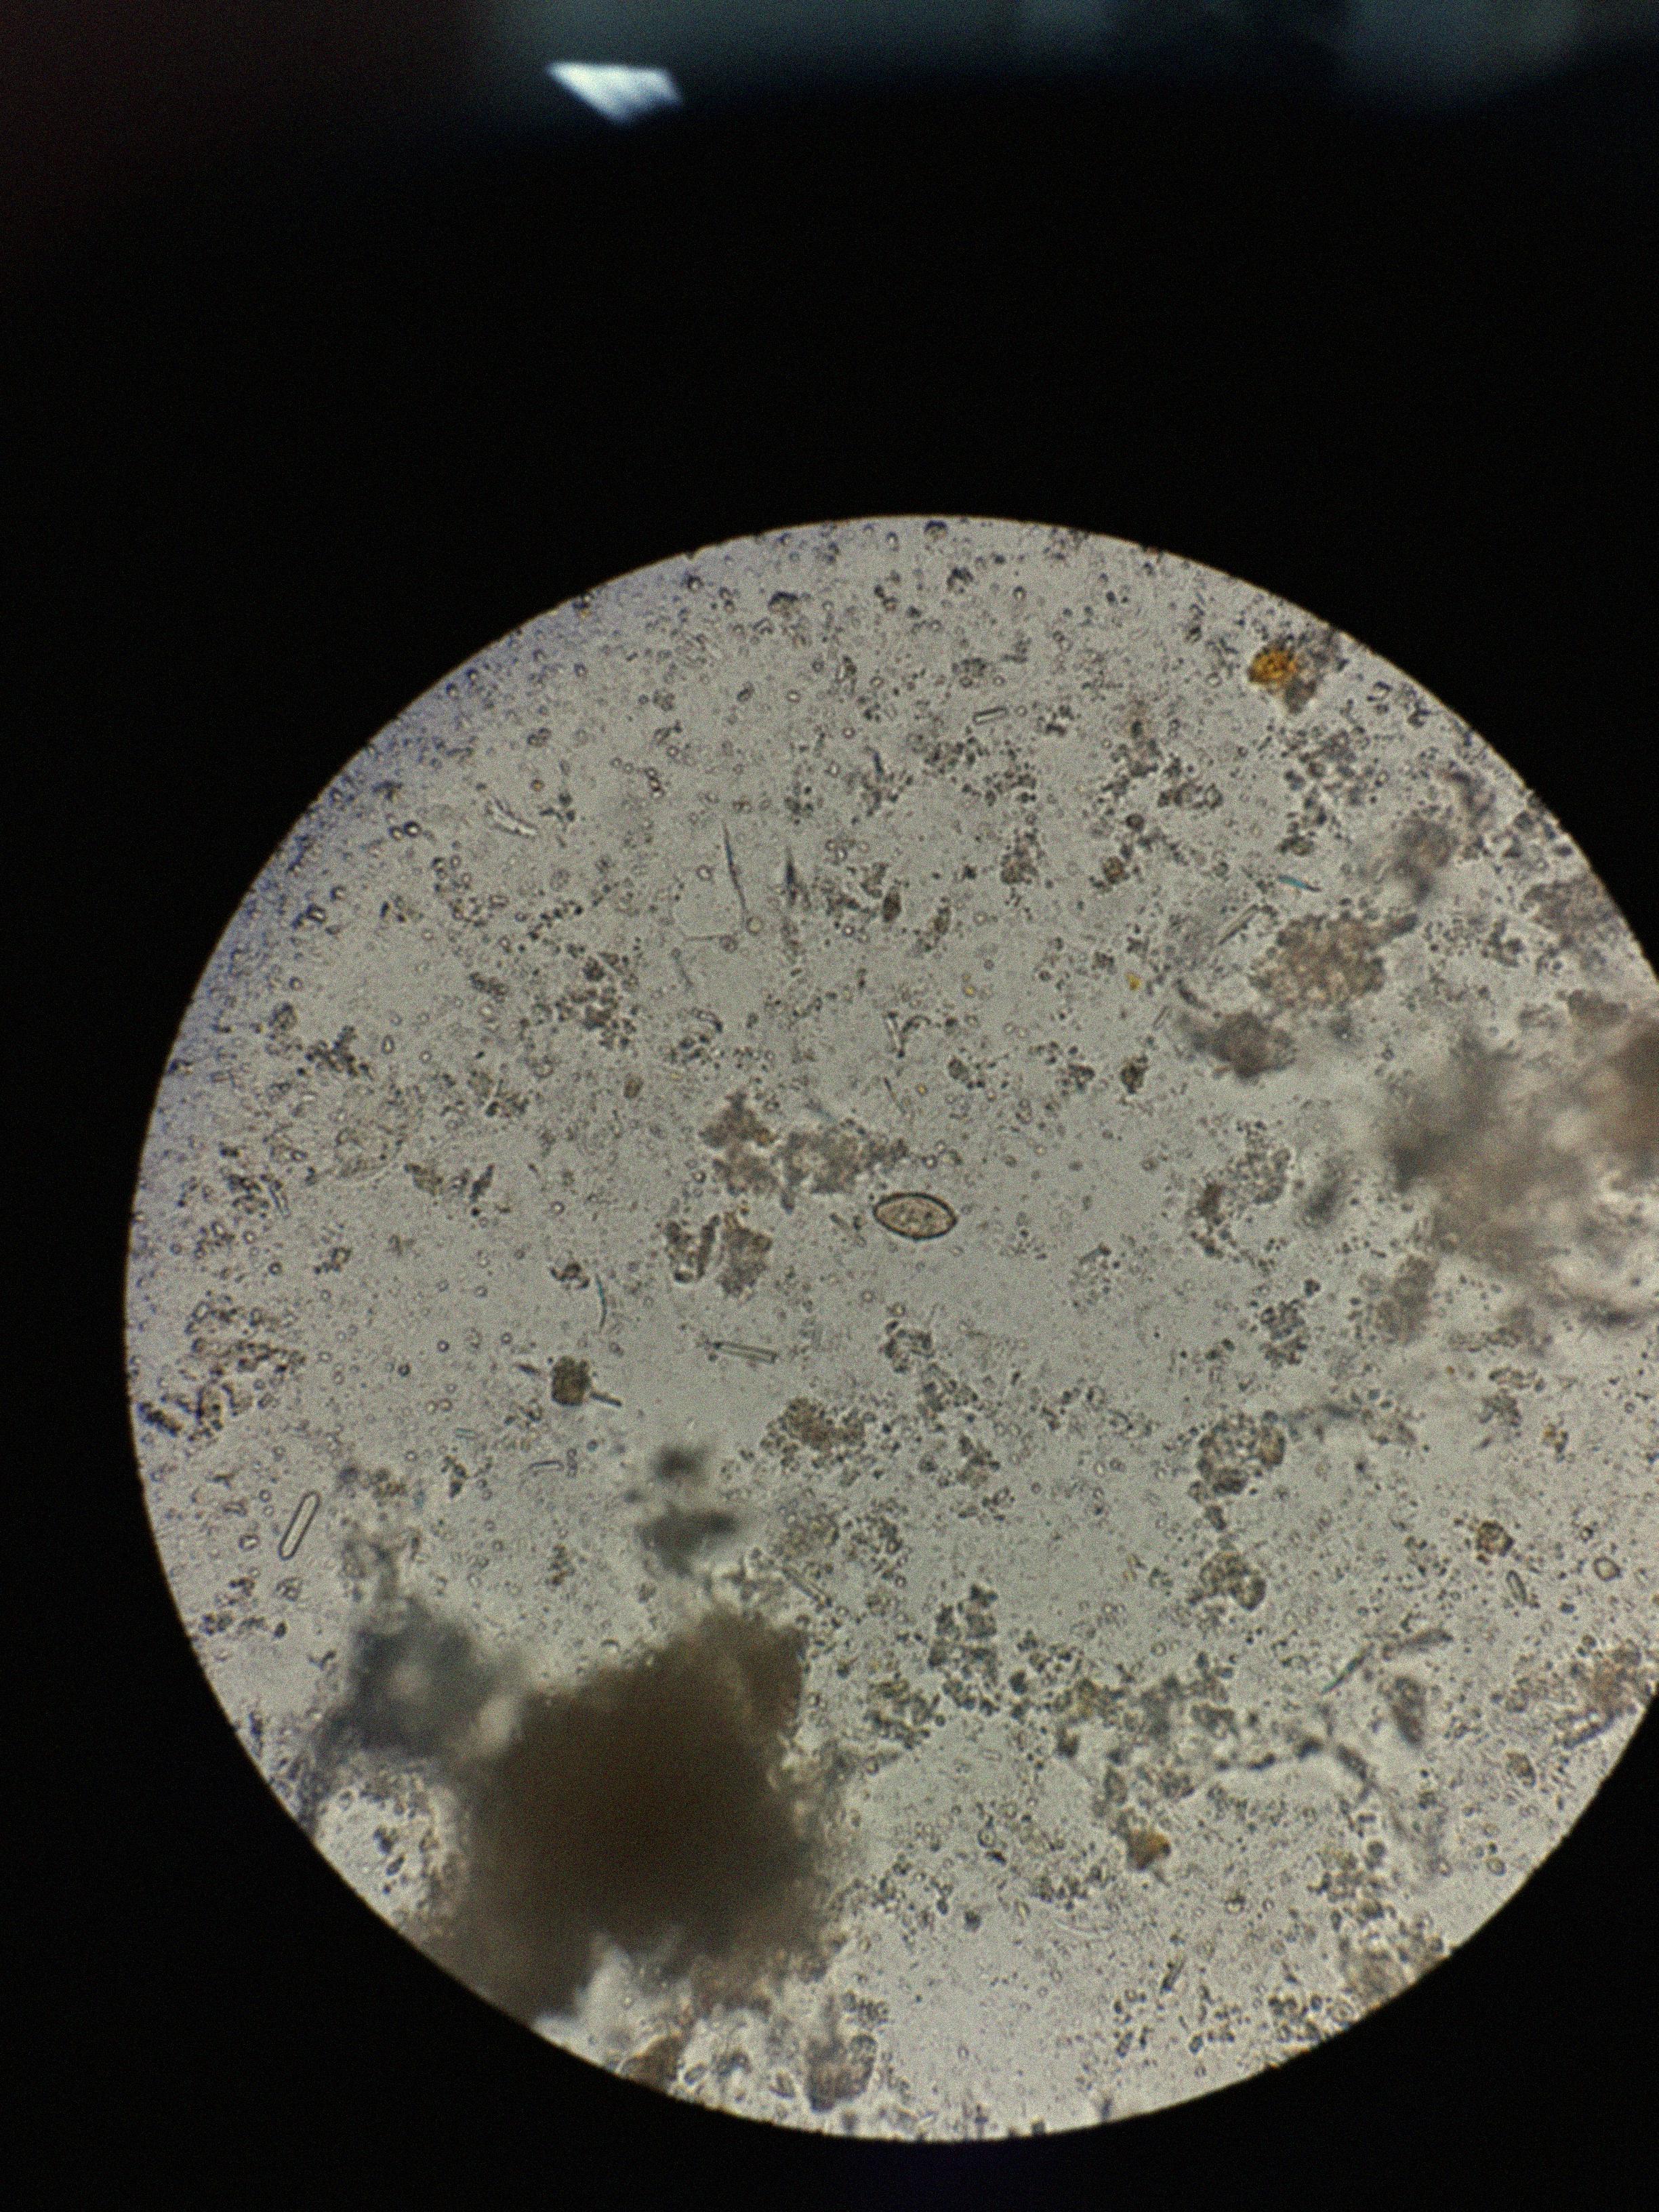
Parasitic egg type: Opisthorchis viverrine